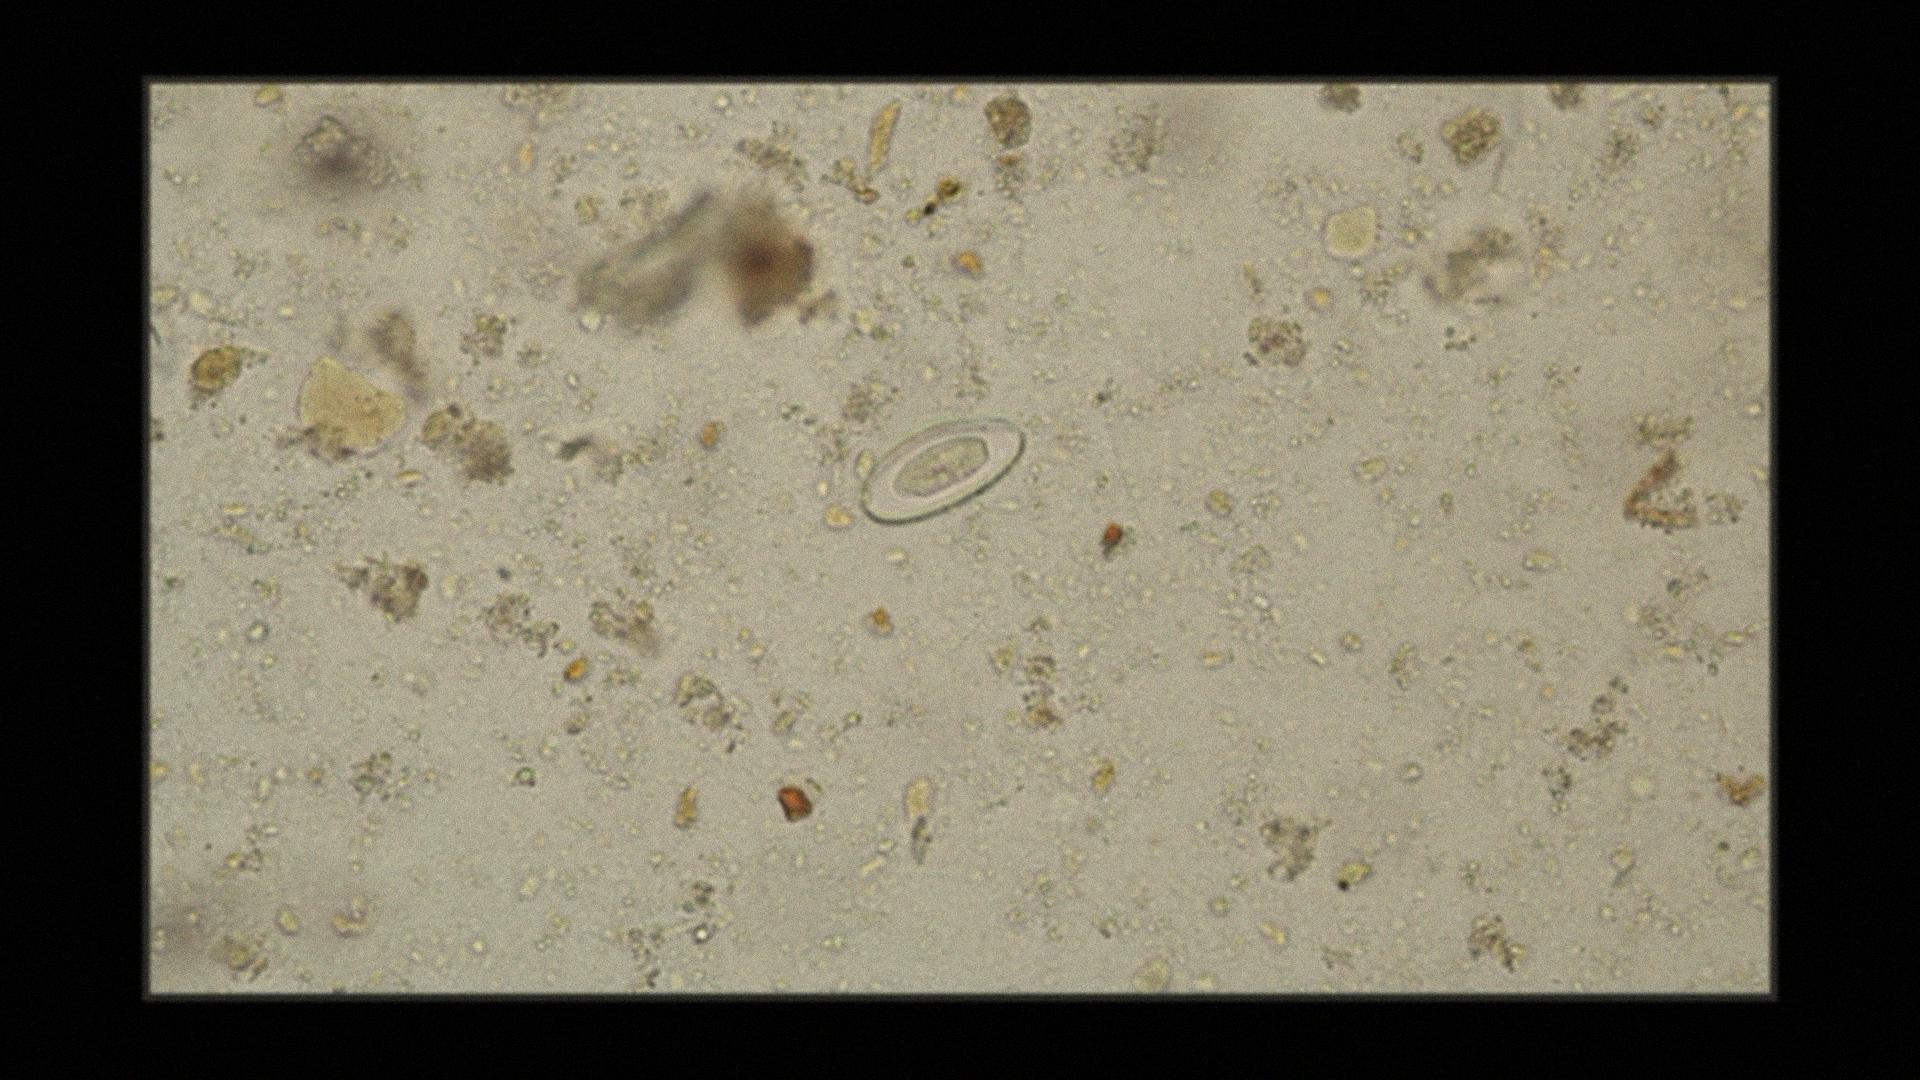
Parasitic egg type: Enterobius vermicularis